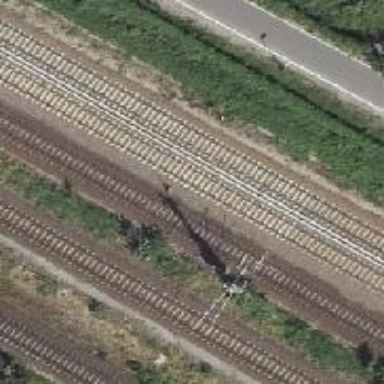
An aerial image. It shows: Railway signal.